Question: I have a code like follows
'''
public LocalFileStorage(String storageUrl, Resource storageDirectory) {
this.storageUrl = storageUrl;
try {
this.storageDirectory = storageDirectory.getFile();
this.storageDirectory.deleteOnExit();
this.storageDirectory.createNewFile();
} catch (IOException e) {
throw new RuntimeException(e);
}
}
'''
I call the class the follows.
'''
private ResourceLoader resourceLoader; // from spring
LocalFileStorage pictureStorage = new LocalFileStorage(Url+ "/resources/", resourceLoader.getResource("/resources/"));
'''
call to
'''
resourceLoader.getResource("/resources/")
'''
throws exception. I thought ResourceLoader loads directory also because after all directory is also a file.
My structure

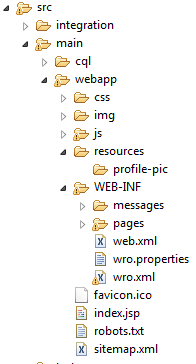
Answer: Typically, only anything inside '/WEB-INF/classes', '/WEB-INF/lib', '/WEB-INF/...' will be added to the classpath and accessible through 'ClassLoader.getResource()'. The folder you are trying to access is not in 'WEB-INF' and will therefore not appear in the classpath.
Assuming you are using something similar to Maven, you should put resource files under '/src/main/resources'. When your project is built, those files will end up in 'WEB-INF/classes'.